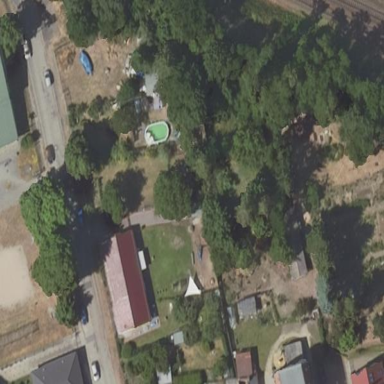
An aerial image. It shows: Kindergarten.